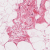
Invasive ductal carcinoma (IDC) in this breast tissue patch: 0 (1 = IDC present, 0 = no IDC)